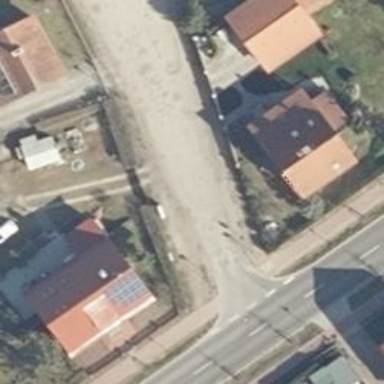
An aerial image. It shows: Driveway leading to service road.